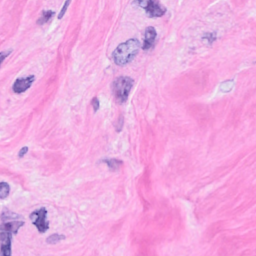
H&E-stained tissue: Breast